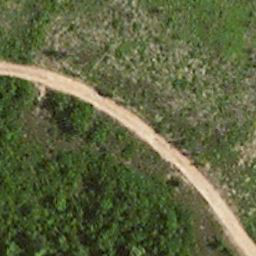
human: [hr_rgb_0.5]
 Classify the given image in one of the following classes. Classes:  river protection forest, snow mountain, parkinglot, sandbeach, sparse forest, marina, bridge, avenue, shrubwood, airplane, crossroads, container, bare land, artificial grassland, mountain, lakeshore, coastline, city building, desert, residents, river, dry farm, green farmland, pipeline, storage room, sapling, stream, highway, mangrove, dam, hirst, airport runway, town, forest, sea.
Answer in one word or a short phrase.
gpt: avenue